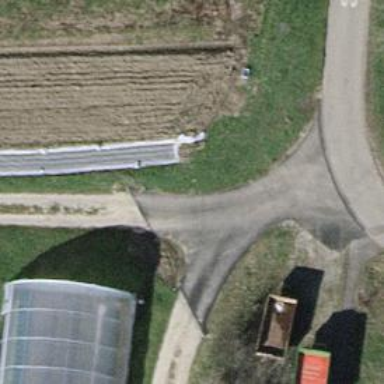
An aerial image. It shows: Gravel track road.